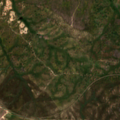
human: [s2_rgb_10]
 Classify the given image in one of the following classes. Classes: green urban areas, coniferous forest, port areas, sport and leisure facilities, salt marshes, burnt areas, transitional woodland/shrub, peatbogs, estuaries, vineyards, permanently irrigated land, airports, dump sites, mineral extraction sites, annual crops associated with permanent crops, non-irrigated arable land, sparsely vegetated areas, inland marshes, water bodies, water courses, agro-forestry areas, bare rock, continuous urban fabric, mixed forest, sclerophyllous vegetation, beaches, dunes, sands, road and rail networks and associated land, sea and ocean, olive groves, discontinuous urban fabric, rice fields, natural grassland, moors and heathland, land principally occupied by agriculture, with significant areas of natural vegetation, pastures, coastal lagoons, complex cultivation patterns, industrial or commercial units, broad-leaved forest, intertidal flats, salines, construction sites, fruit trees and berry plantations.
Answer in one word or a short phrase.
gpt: pastures, annual crops associated with permanent crops, agro-forestry areas, broad-leaved forest, transitional woodland/shrub